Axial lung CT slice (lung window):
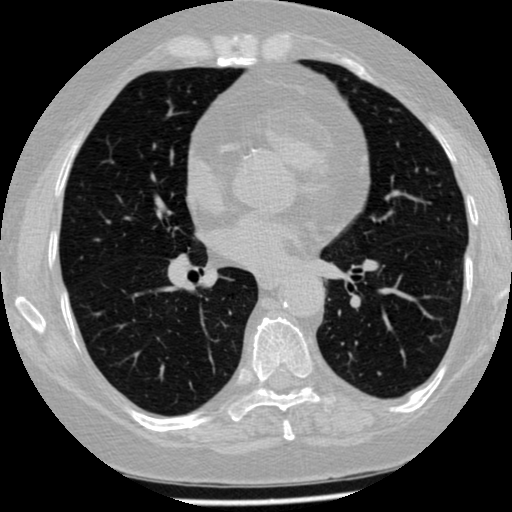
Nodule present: no